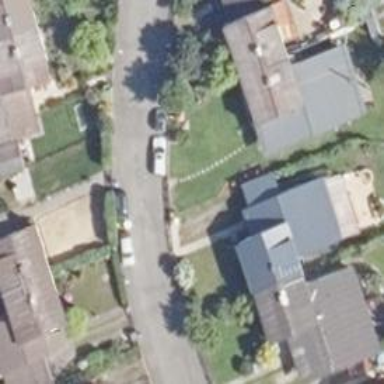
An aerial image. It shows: Semi-detached house.